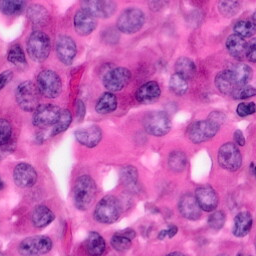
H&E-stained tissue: Pancreatic